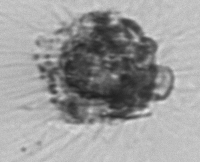
Label: unknown2